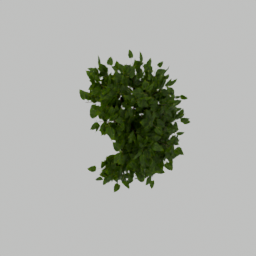
Label: nature